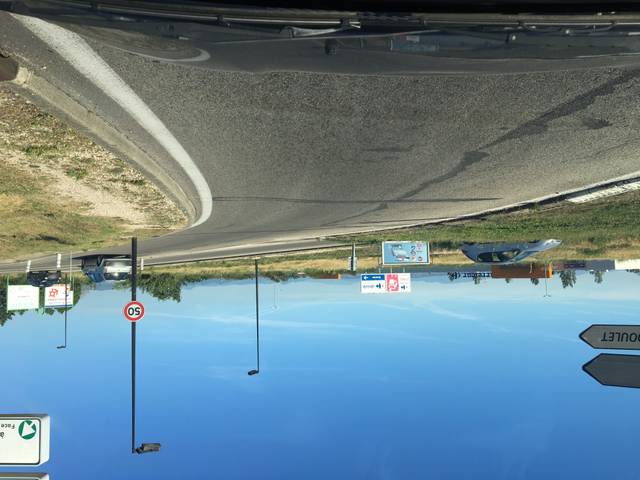
Region: France
Coordinates: 44.119, 4.838